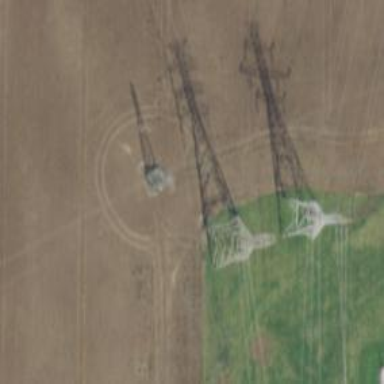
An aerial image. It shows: Lattice structure tower.